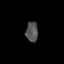
Tissue: lung
Cell type: T cells
Senescence score: 0.173
Nuclear area (px): 244
Mean DAPI intensity: 80.779